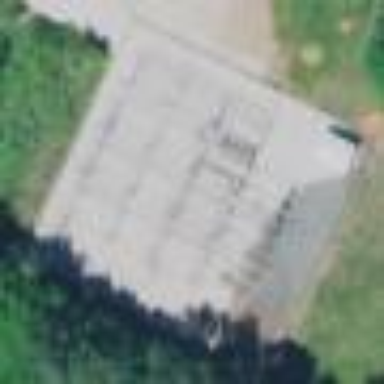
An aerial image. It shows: Substation for switching power equipment surrounded by fence.